Question: Please help me. I am new to that domain.
I have created an ASP.NET MVC 3 project using Visual Studio 2012, SQL Server 2008 R2 & .NET Framework 4.5. I wanted to create an Entity Framework auto-generated model class file ('.edmx') from an existing database. After generation the auto-generated ',edmx' file whenever I build the project it's showing me below errors. Please help me how to fix that issue.

Thanks
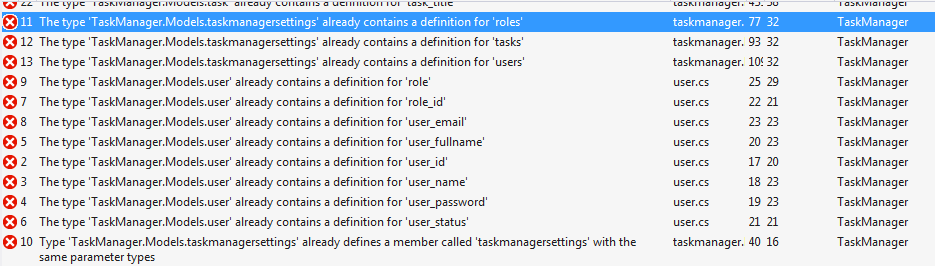
Answer: I have fixed issue by deleting the existing 'edmx' class file and re-creating the auto-generated file again by giving the different name of ado.net entity data model class. I have also deleted '.tt' file inside the 'edmx' file as well. thank you.